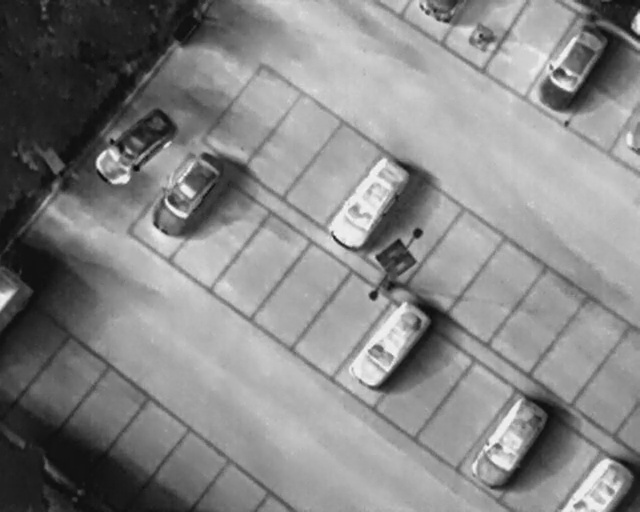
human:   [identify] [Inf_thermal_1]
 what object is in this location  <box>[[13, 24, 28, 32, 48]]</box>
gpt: <ref>1 large car at the top left</ref>

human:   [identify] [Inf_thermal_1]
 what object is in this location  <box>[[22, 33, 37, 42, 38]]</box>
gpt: <ref>1 large car at the left</ref>

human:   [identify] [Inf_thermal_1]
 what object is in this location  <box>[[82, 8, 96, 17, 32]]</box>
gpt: <ref>1 large car at the top right</ref>